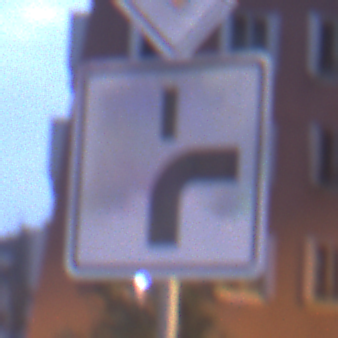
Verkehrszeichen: VerlaufVorfahrtsstrasse8
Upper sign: Vorfahrtsstrasse
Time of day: Night
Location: Outdoor (Urban)
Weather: PartlyCloudy
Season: NotSpecified
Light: Artificial